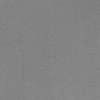
Label: dusty